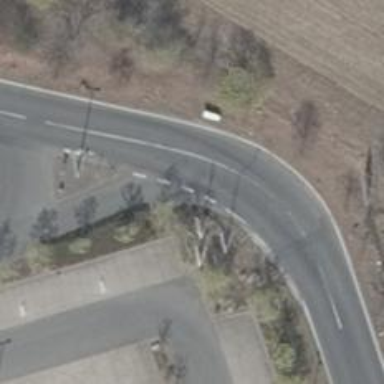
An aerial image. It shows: Service road.